Interaction volume radius: 5 \u00c5
Interaction volume height: 10 \u00c5
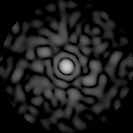
Disorder parameter: 0.8506